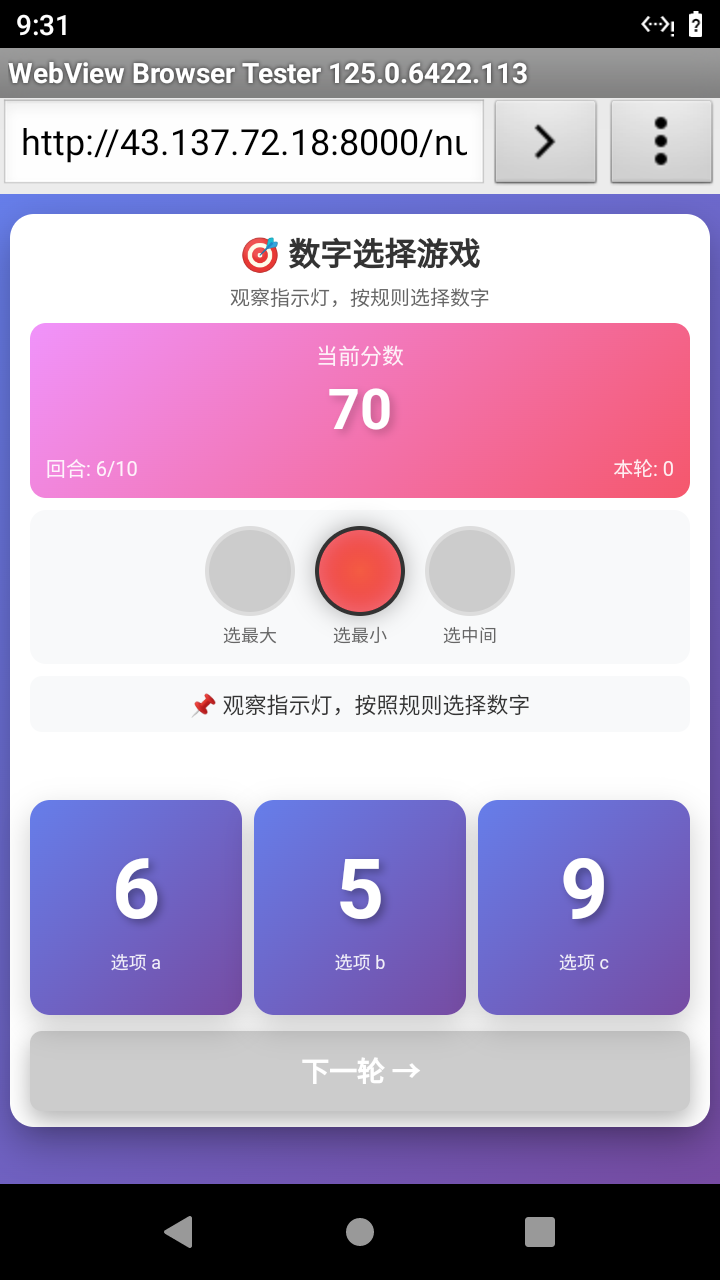

Select the correct number based on the traffic light color.
Answer: 1